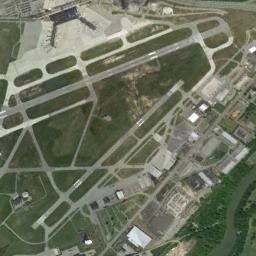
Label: airport